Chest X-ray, AP view. Patient: 31 years old, sex F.
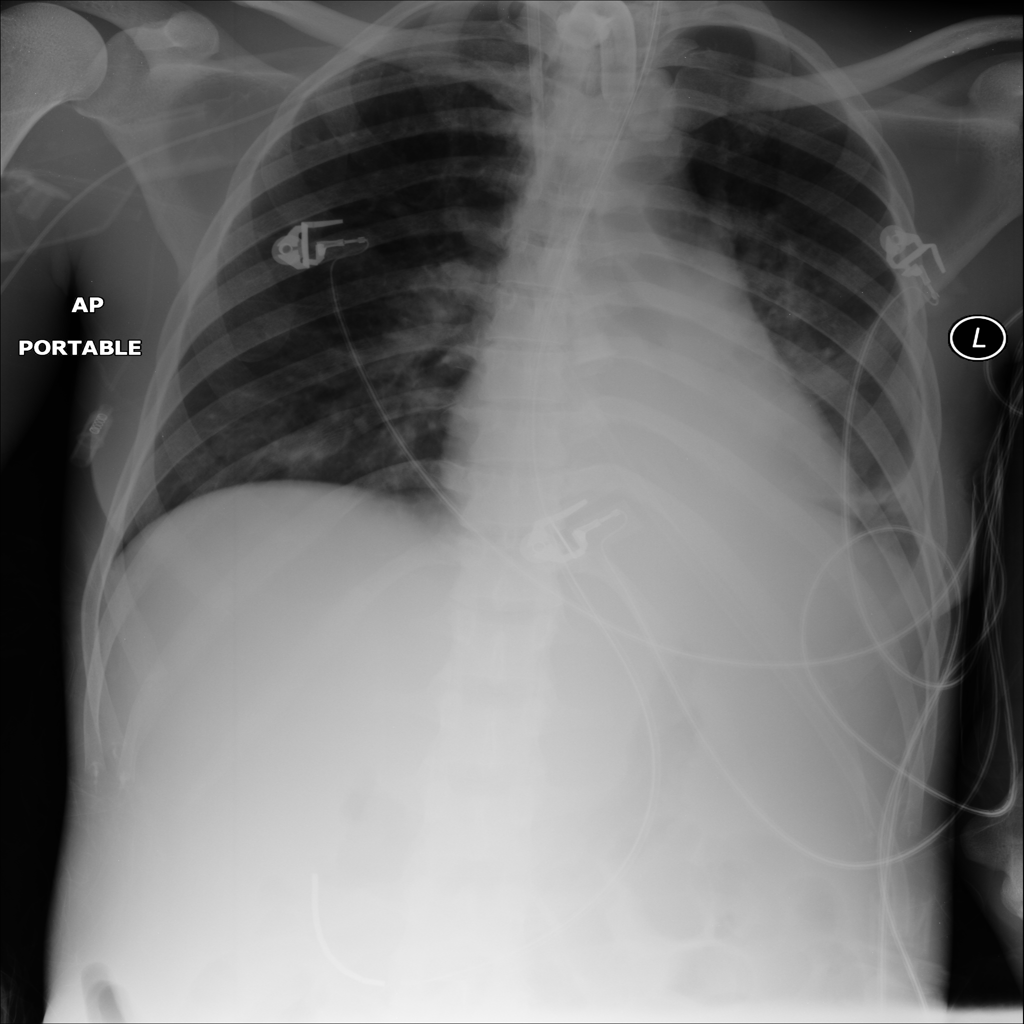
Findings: Consolidation